Field crop: maize
Growth stage: 1
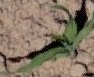
Species: maize